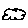
Label: cloud